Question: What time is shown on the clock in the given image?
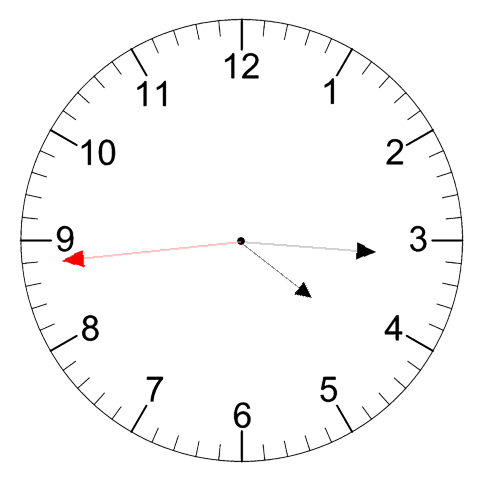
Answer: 04:15:44